Field crop: maize
Growth stage: 1
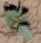
Species: datura